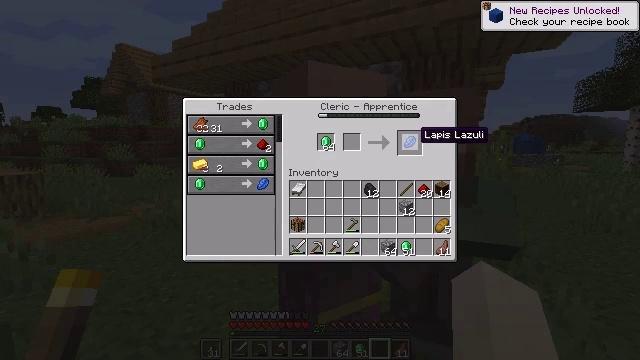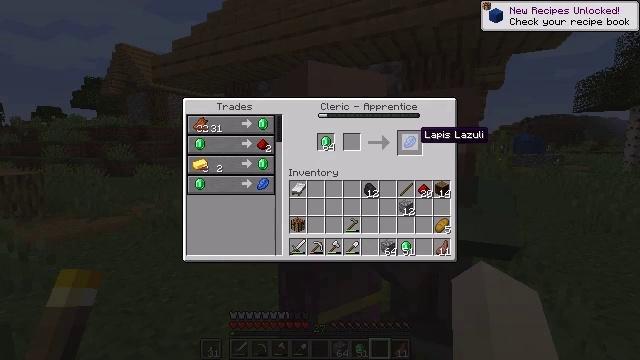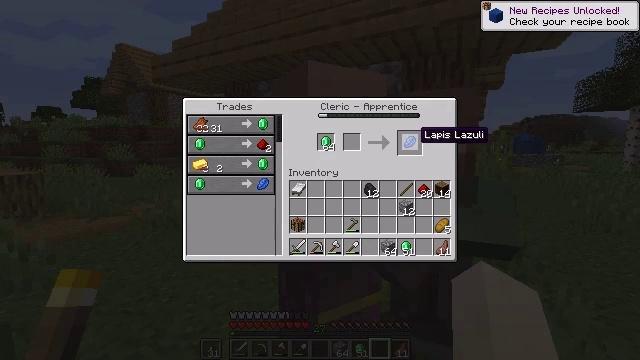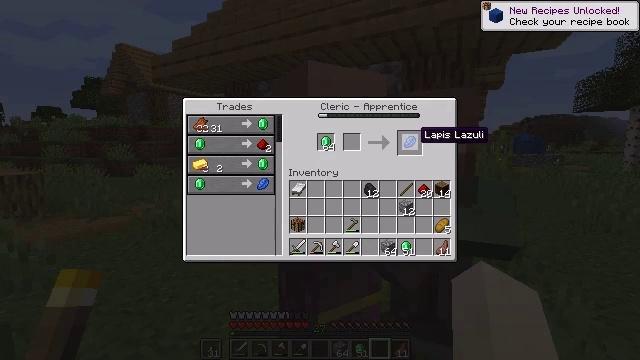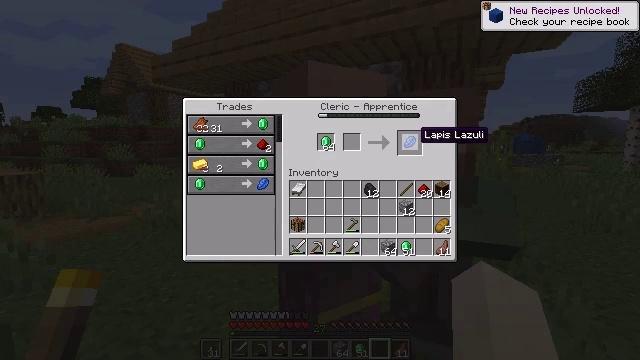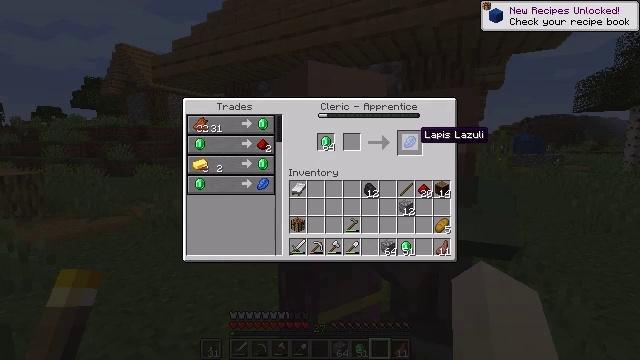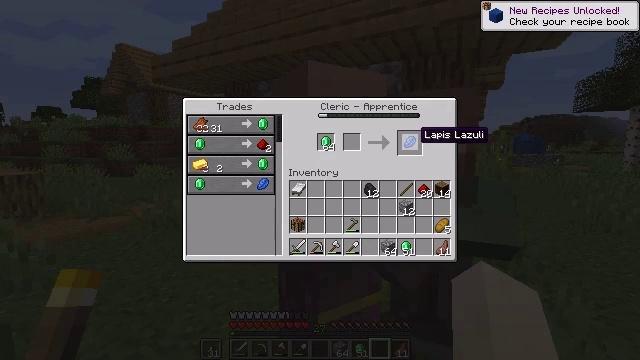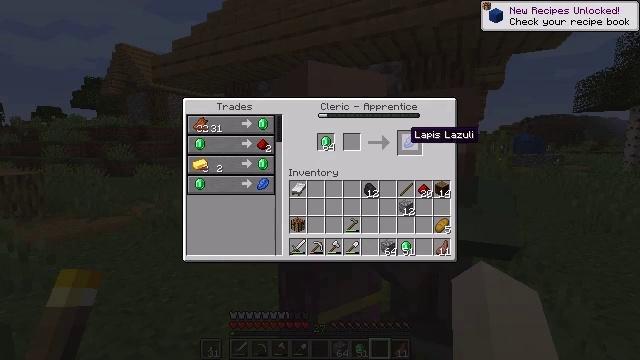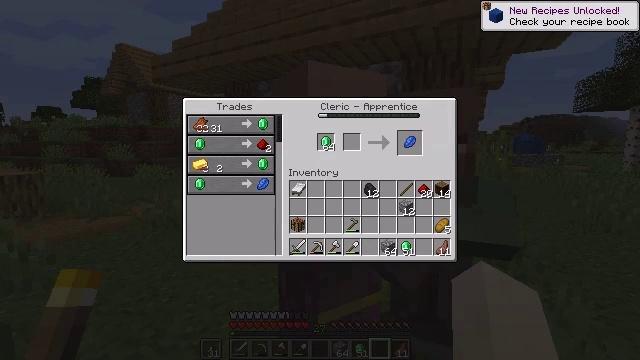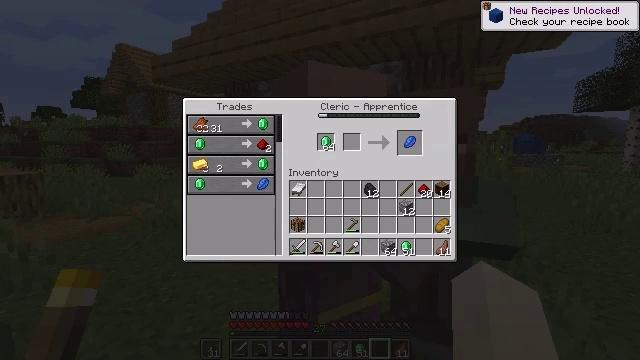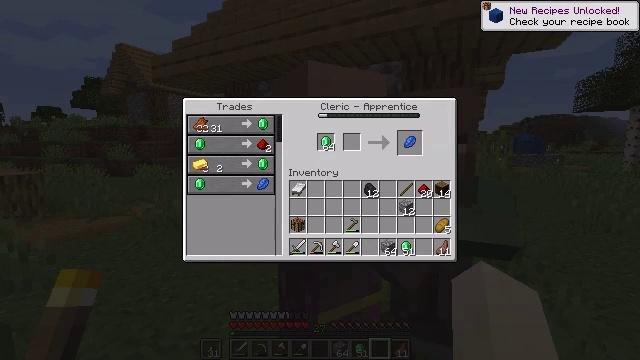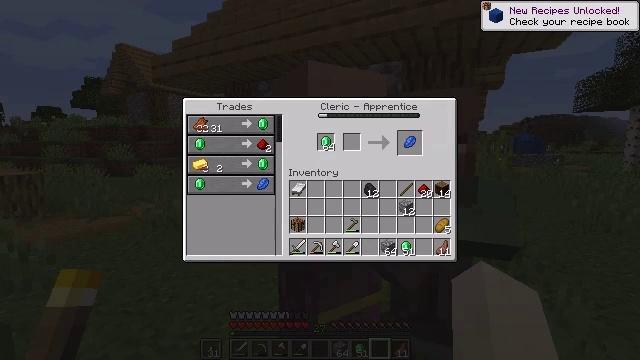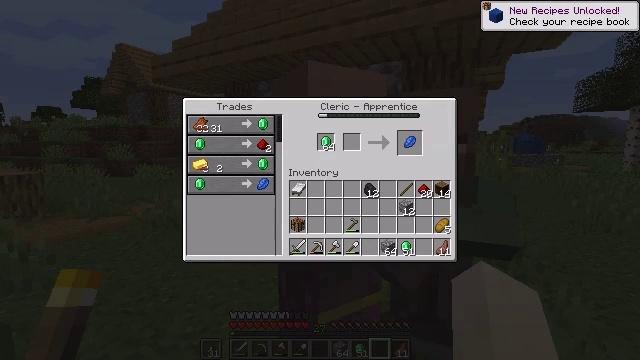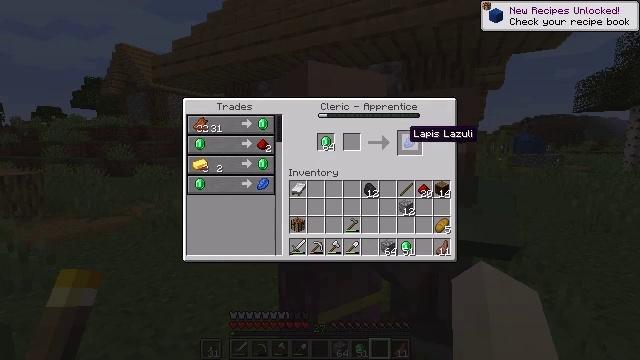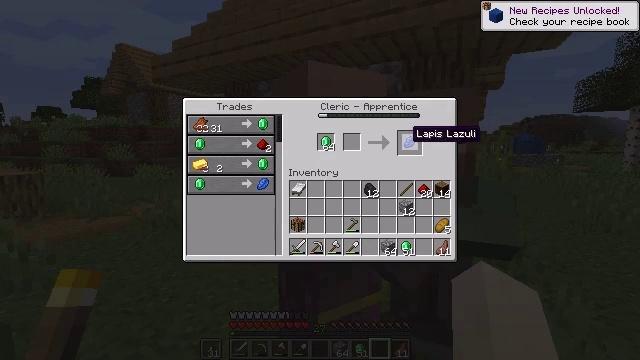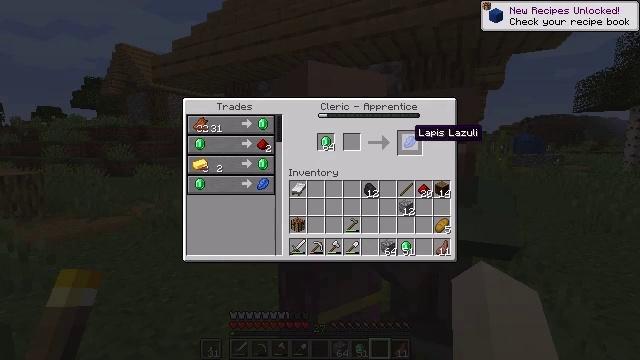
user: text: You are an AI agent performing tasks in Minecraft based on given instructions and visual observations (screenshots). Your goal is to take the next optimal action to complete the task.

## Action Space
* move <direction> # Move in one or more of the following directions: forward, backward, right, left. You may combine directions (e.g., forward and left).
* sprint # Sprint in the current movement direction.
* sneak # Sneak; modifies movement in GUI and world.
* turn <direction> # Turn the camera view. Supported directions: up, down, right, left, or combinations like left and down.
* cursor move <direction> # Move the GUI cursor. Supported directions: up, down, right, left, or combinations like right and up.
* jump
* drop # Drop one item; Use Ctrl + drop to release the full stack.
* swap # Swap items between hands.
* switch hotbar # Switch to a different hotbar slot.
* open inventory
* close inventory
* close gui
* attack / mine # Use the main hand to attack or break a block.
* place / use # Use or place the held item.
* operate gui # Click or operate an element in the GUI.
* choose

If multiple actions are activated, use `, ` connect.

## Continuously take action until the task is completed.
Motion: motion action
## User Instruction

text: Use the crafting table to turn items into lapis lazuli.
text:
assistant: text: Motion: no_op
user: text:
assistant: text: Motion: no_op
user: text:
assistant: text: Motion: no_op
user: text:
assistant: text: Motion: no_op
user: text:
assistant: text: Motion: no_op
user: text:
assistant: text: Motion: no_op
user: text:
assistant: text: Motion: cursor move left
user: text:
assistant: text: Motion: no_op
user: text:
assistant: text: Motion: no_op
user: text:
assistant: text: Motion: no_op
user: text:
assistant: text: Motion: no_op
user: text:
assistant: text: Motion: no_op
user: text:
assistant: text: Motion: no_op
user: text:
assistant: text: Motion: no_op
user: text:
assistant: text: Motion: no_op
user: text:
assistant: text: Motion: no_op
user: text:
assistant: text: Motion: no_op
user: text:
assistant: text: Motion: no_op
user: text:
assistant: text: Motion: no_op
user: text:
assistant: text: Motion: no_op
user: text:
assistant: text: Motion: no_op
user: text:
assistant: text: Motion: cursor move left and down
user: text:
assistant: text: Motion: cursor move left and down
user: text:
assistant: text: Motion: cursor move left
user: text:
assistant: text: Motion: no_op
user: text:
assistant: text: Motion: no_op
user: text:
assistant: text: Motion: no_op
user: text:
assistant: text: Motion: no_op
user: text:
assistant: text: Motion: no_op
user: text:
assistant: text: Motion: cursor move left